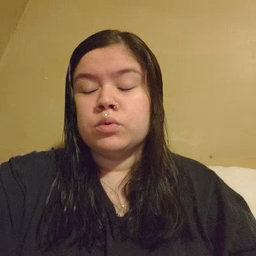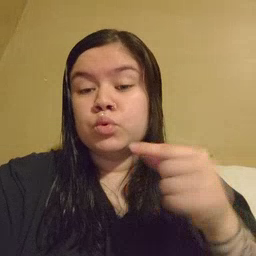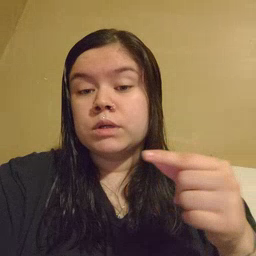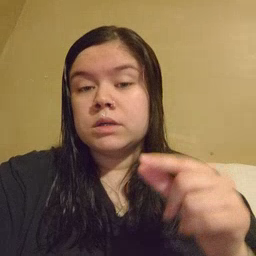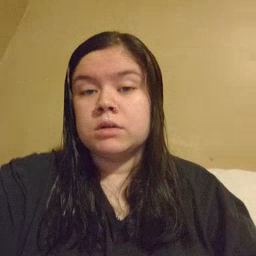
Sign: green